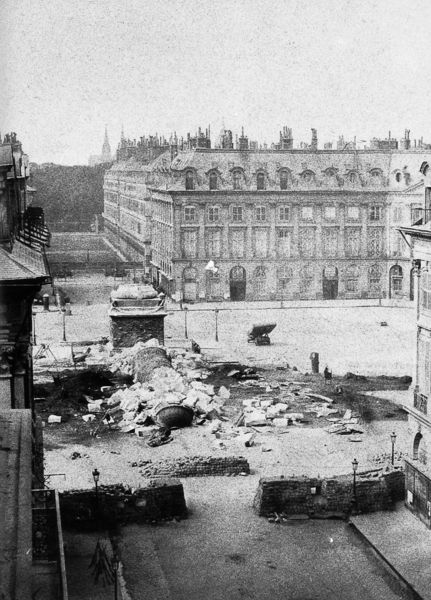
Titel: Place Vendome kurz nach der Zerstörung der Säule
Schlagwörter: weiß, fenster, laterne, laternen, schwarz, gebäude, haus, schloss, architektur, horizont, häuser, kirche, kamine, fassade, mauer, schornsteine, platz, vogelperspektive, krieg, trümmer, zerstörung, foto, fotografie, ruine, berlin, türme, palast, mauern, barriere, verwüstung, abriss, baustelle, barrikade, einsturz, sperre